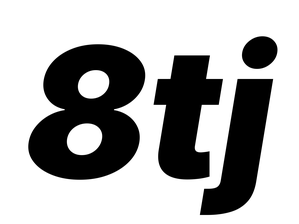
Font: Inter-Italic_Black_Italic